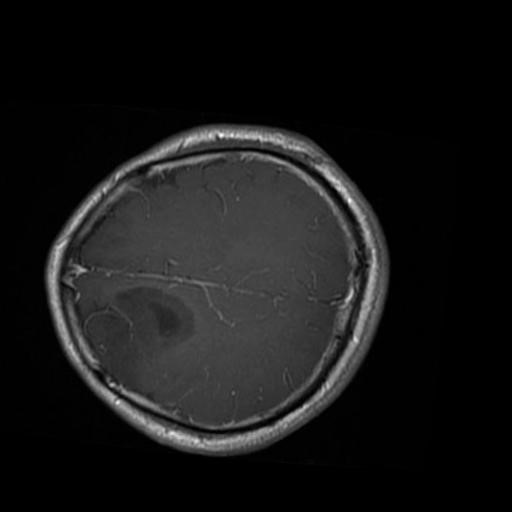
Label: brain_glioma